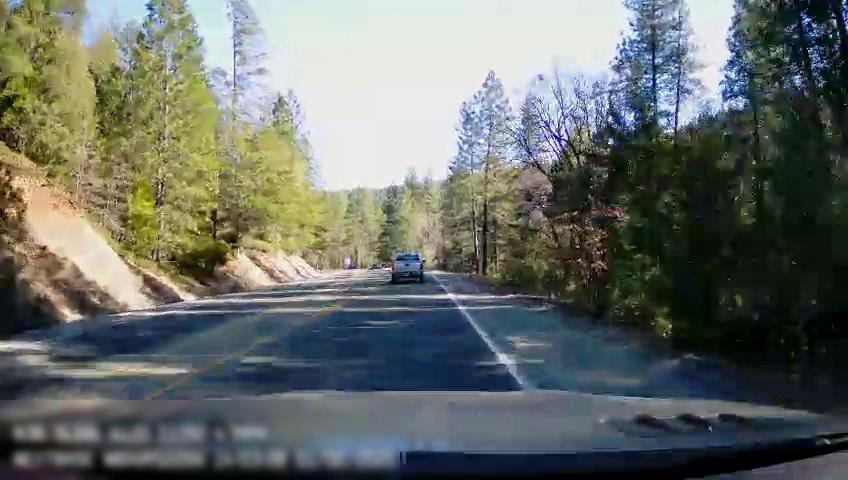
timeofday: Day
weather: Sunny
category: Drivable Space
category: Vehicles | Car
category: Vehicles | Truck
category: Lanes | Current Lane